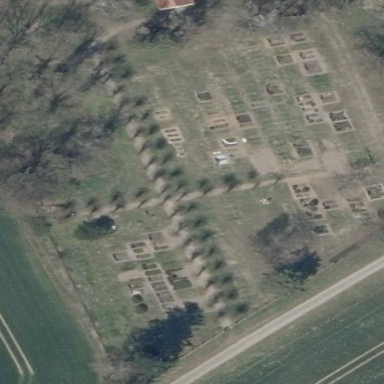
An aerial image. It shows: Grave yard.